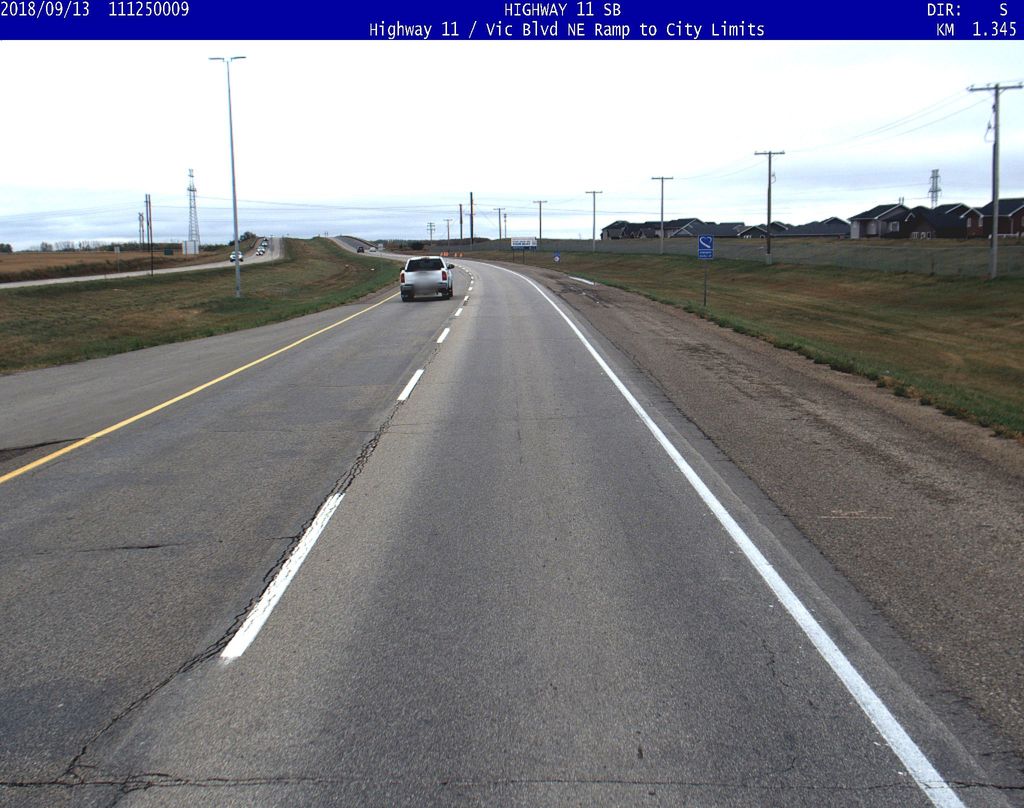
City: saskatoon